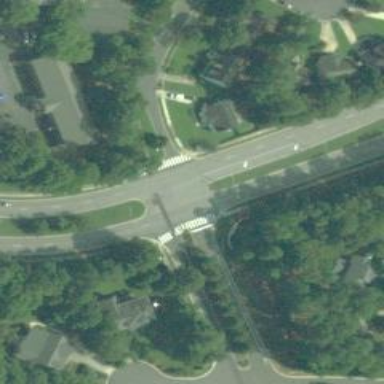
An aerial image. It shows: Marked crossing on footway.